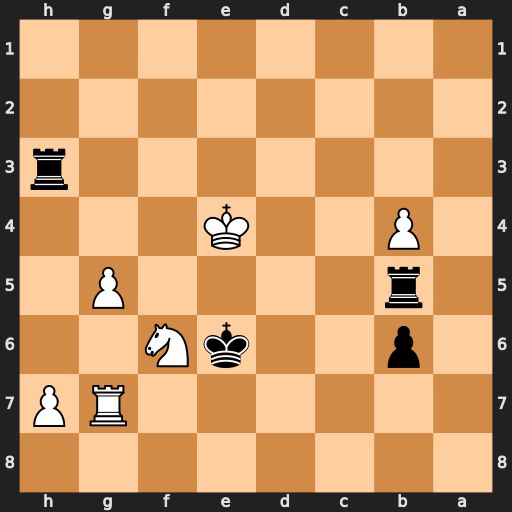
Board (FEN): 8/6RP/1p2kN2/1r4P1/1P2K3/7r/8/8
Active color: b
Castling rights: -
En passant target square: -
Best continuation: Rxb4#